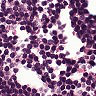
Metastatic tissue present: no